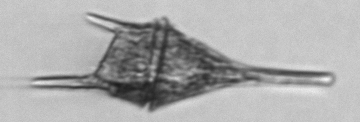
Label: Tripos_lineatus